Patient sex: M
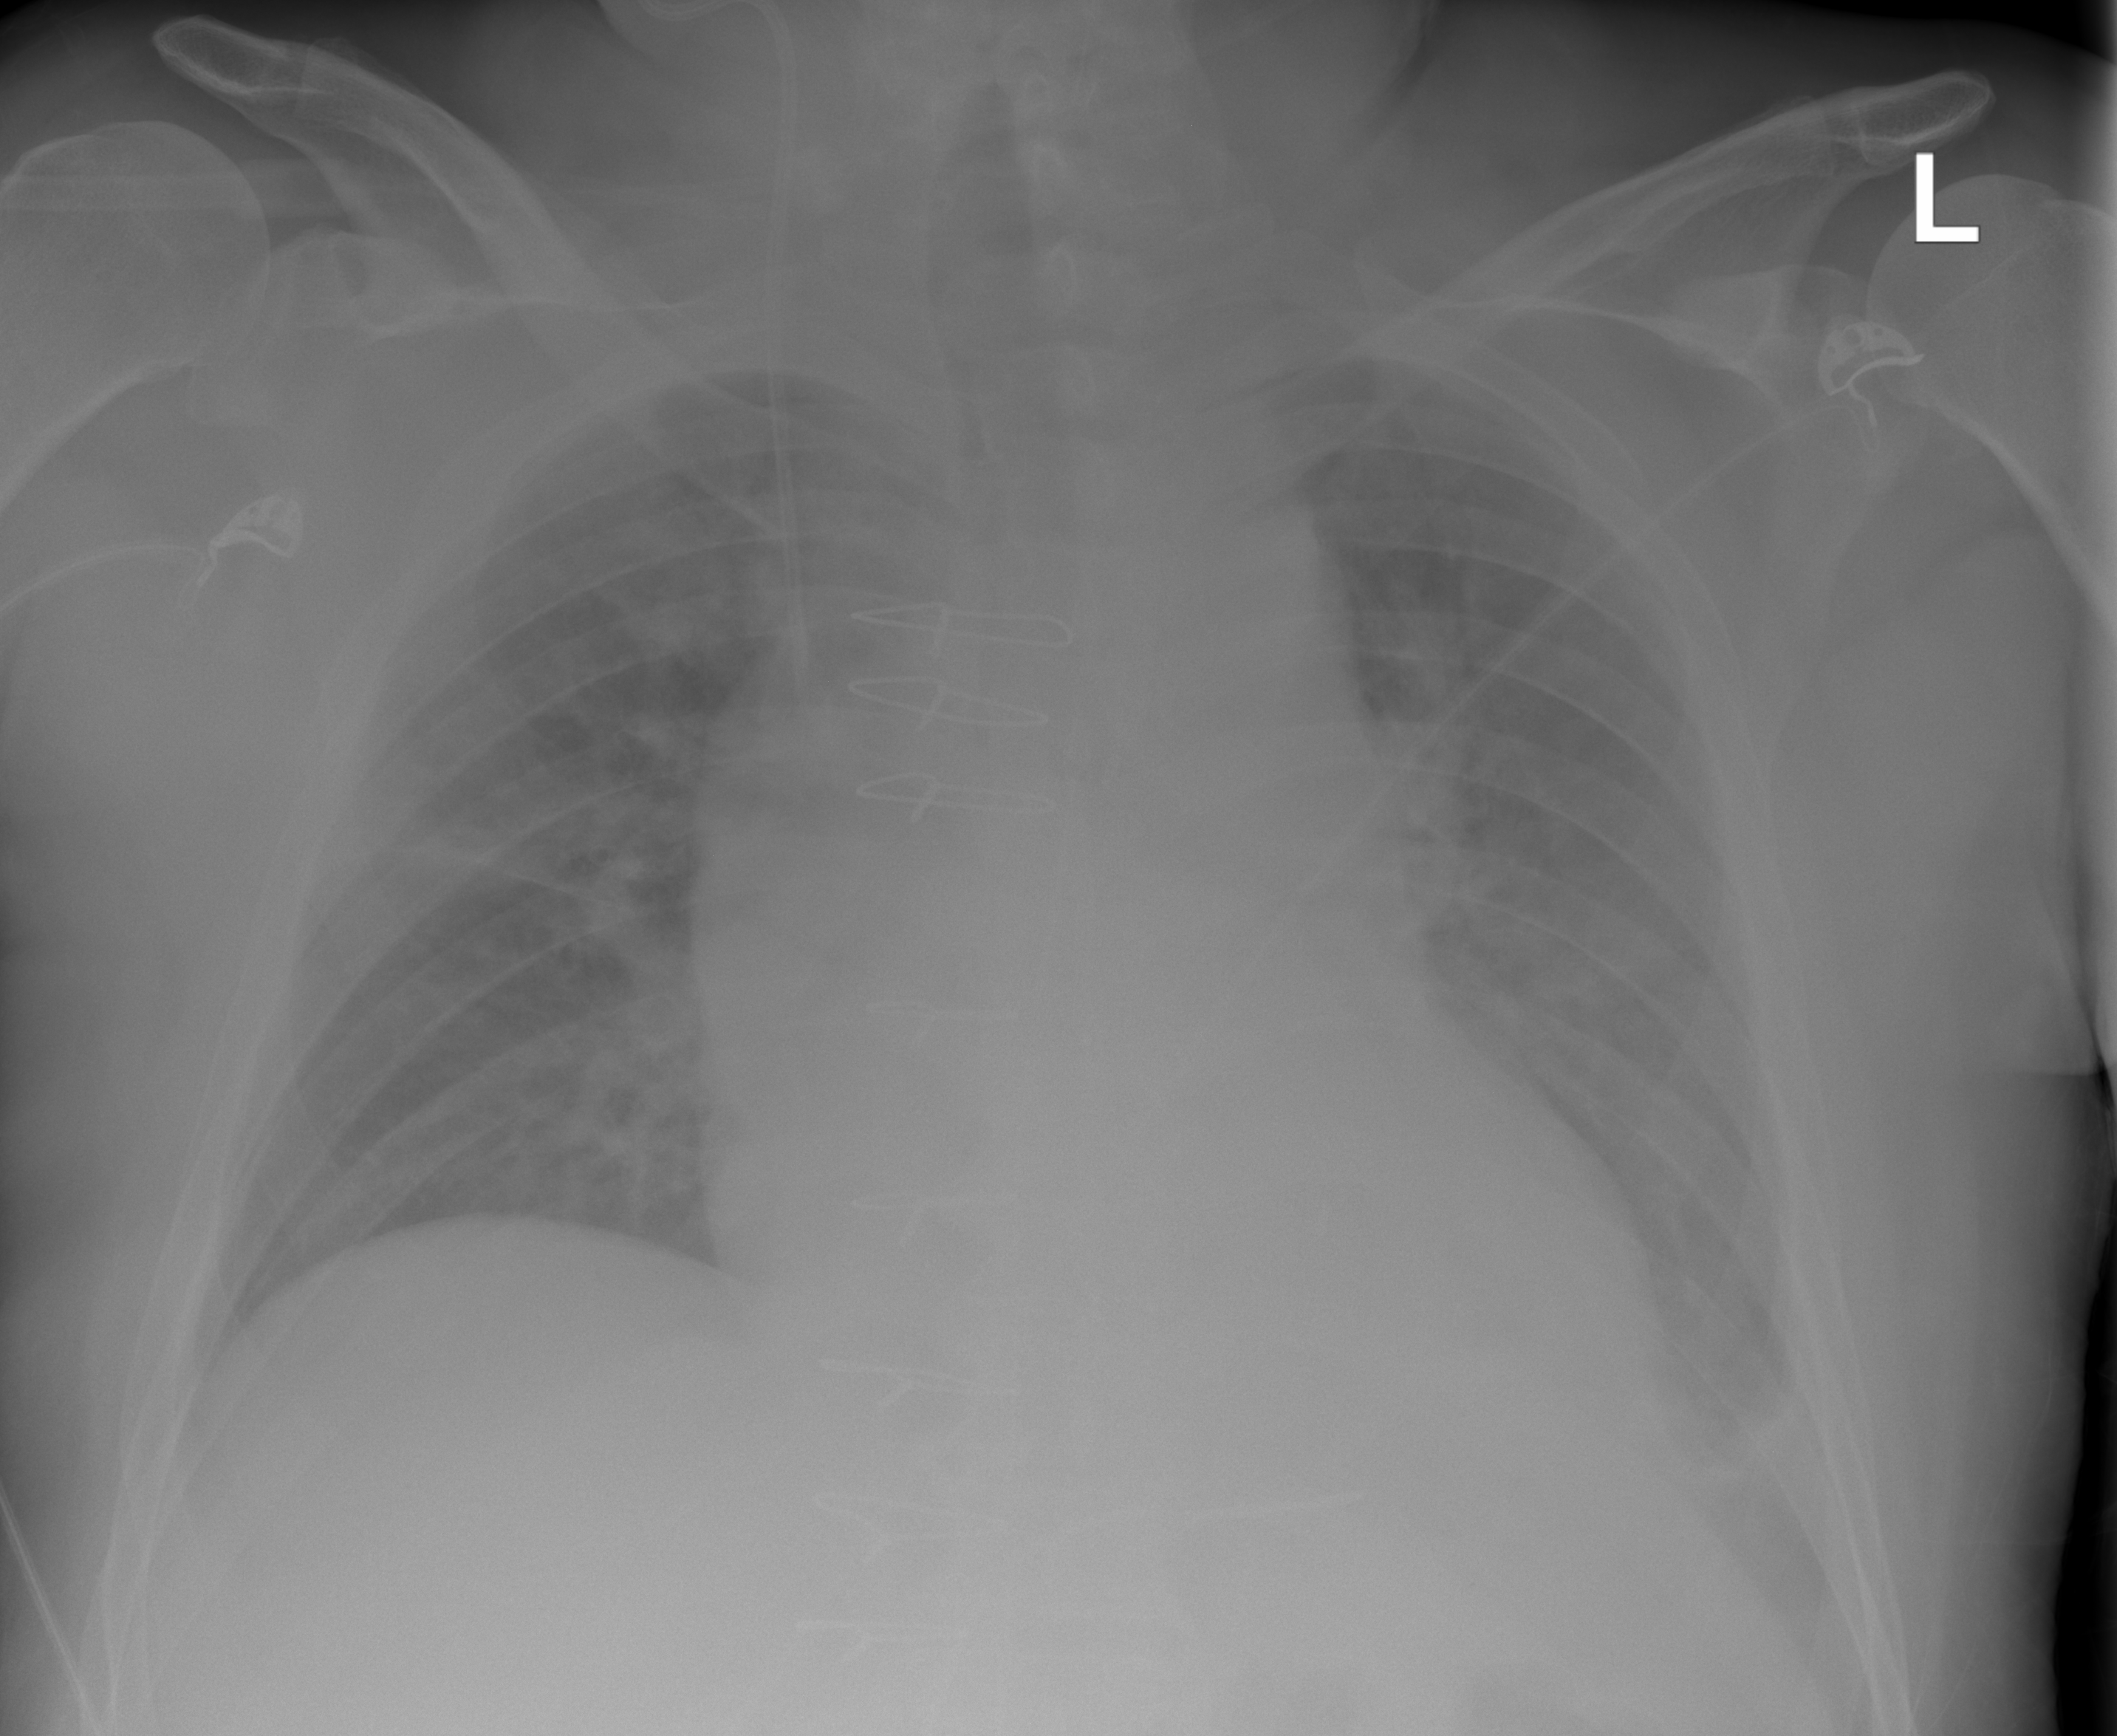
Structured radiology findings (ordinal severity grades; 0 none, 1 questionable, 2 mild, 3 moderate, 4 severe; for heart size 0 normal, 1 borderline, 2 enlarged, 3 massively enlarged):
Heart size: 2
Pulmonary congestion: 2
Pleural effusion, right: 0
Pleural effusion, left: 0
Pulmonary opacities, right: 0
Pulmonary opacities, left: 0
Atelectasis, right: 2
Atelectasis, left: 2